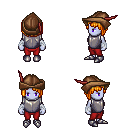
a pixel art fantasy rpg character, female body template, dark elf, purple skin, steel chest armor, red pants, light blonde pageboy hairstyle, leather cap, white cloth bandages, metal boots, four views (front, back, left, right), 2x2 character sprite sheet, small pixel art, hard edges, no anti-aliasing